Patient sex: M
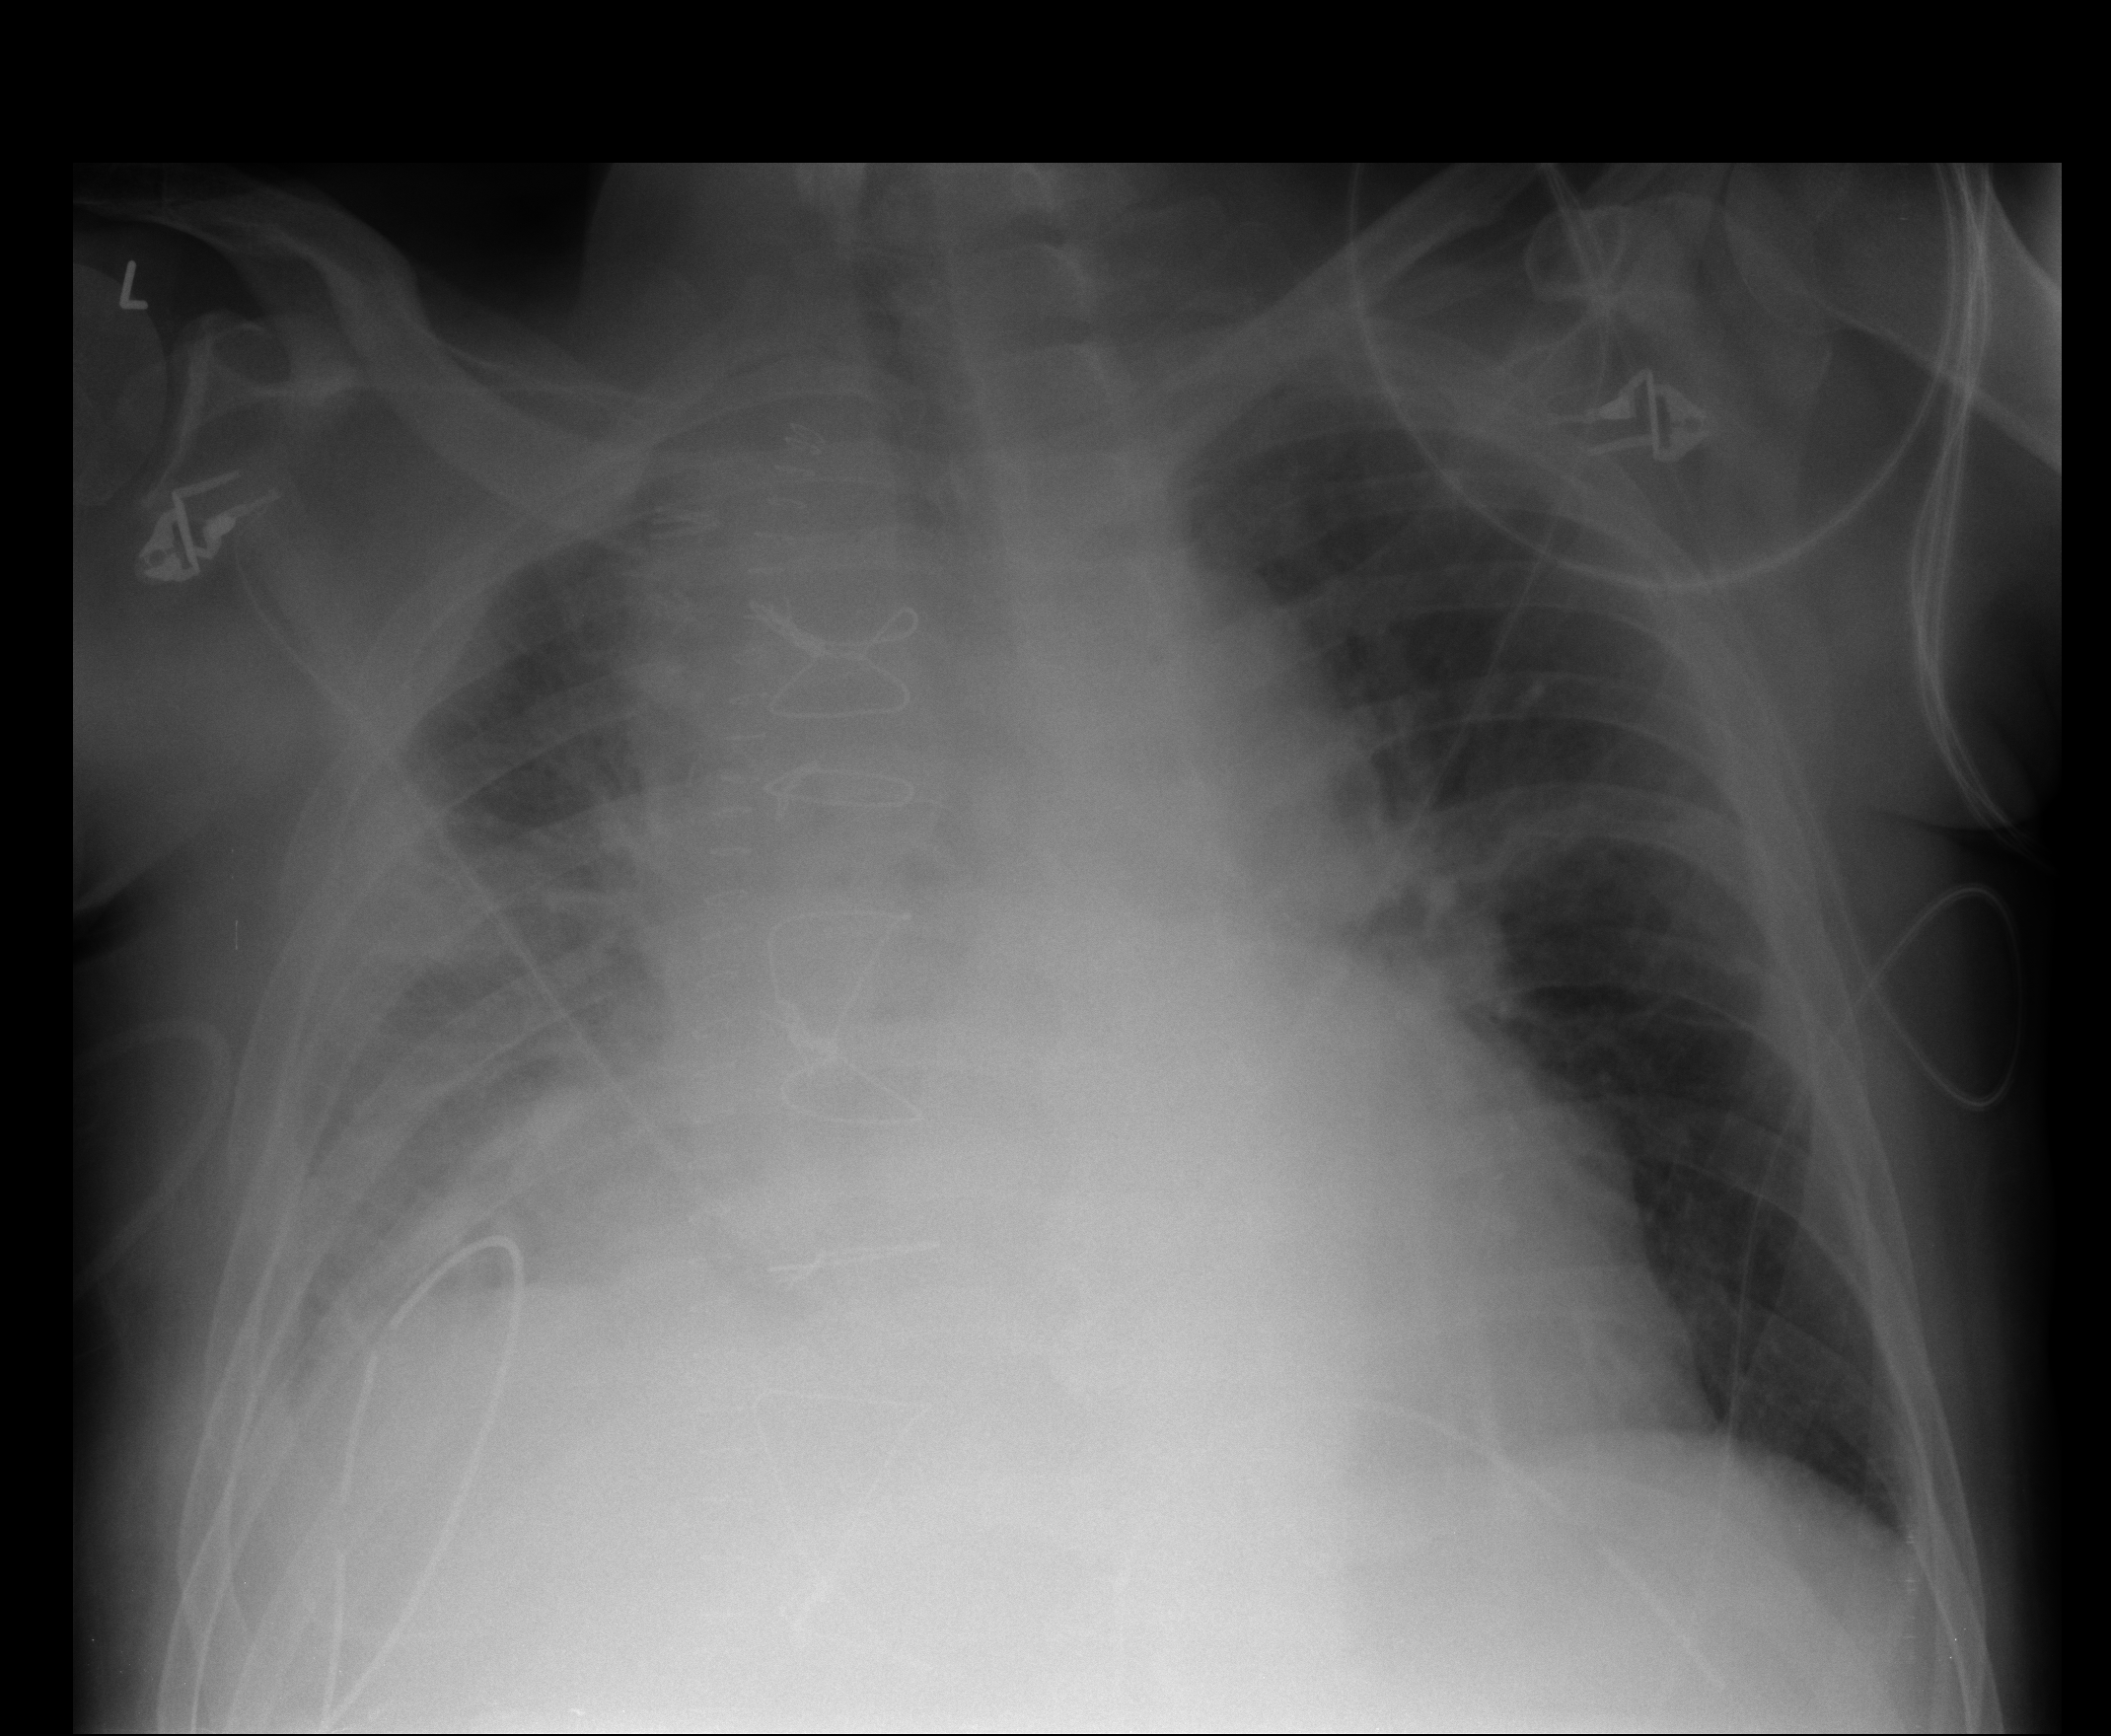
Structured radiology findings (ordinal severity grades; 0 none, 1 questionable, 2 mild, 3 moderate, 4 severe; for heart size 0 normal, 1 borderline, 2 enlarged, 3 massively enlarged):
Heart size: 2
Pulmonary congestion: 2
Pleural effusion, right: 2
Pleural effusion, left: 0
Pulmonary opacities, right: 2
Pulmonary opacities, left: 0
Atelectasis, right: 2
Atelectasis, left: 2